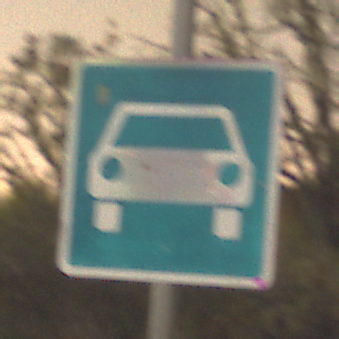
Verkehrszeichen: Kraftfahrstrasse
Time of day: Night
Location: Outdoor (Nature)
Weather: Clear
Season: NotSpecified
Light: Natural